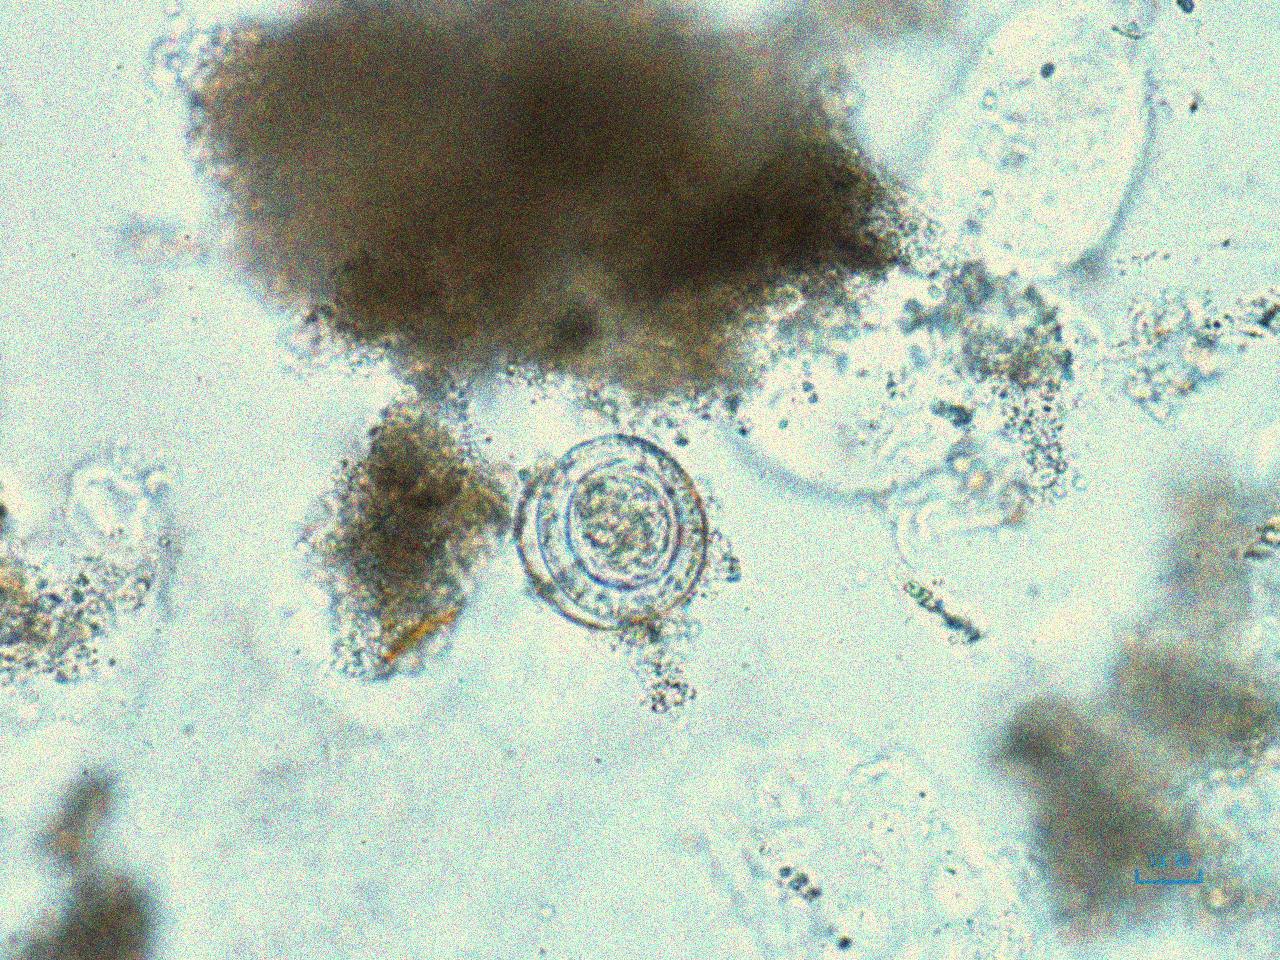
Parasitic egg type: Hymenolepis nana